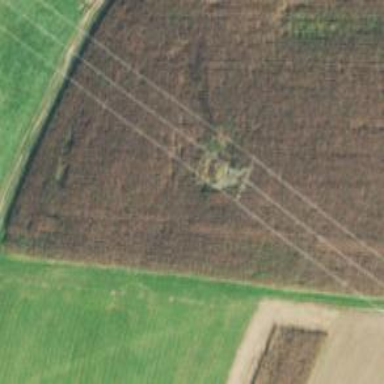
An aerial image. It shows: Lattice structure tower.